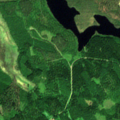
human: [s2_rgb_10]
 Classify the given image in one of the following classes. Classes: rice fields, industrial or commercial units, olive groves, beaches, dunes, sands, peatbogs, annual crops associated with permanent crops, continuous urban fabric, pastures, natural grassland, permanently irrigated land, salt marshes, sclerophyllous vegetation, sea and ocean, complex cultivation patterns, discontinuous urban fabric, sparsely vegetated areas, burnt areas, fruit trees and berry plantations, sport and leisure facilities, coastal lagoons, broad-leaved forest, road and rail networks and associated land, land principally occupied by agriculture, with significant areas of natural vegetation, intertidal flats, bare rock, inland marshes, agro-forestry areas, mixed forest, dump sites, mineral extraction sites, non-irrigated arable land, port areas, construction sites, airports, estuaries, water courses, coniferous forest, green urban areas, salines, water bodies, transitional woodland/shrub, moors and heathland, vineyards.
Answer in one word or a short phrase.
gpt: coniferous forest, mixed forest, water bodies